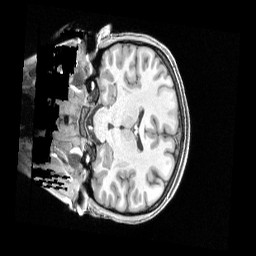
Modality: T1w
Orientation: coronal
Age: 19
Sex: female
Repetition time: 2.4 s
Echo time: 0.00222 s